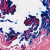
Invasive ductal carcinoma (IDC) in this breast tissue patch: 0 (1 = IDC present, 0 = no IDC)